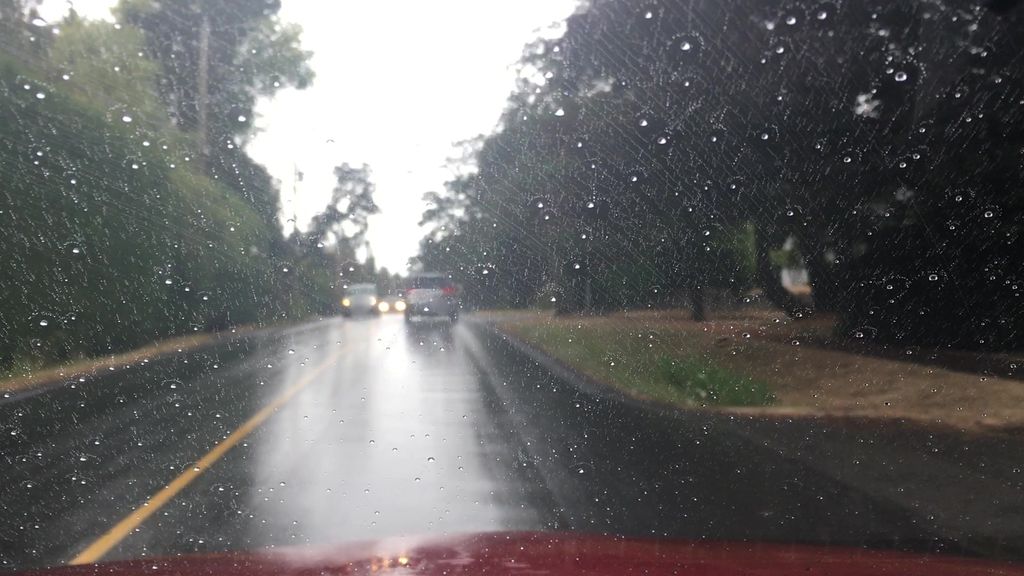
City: victoria